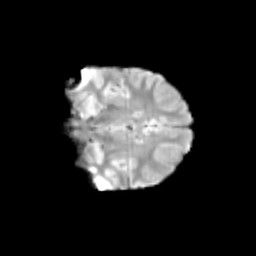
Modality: T2w
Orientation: coronal
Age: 11
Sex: female
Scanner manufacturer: siemens
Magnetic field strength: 3 T
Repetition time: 3.8 s
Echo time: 0.07 s